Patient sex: F
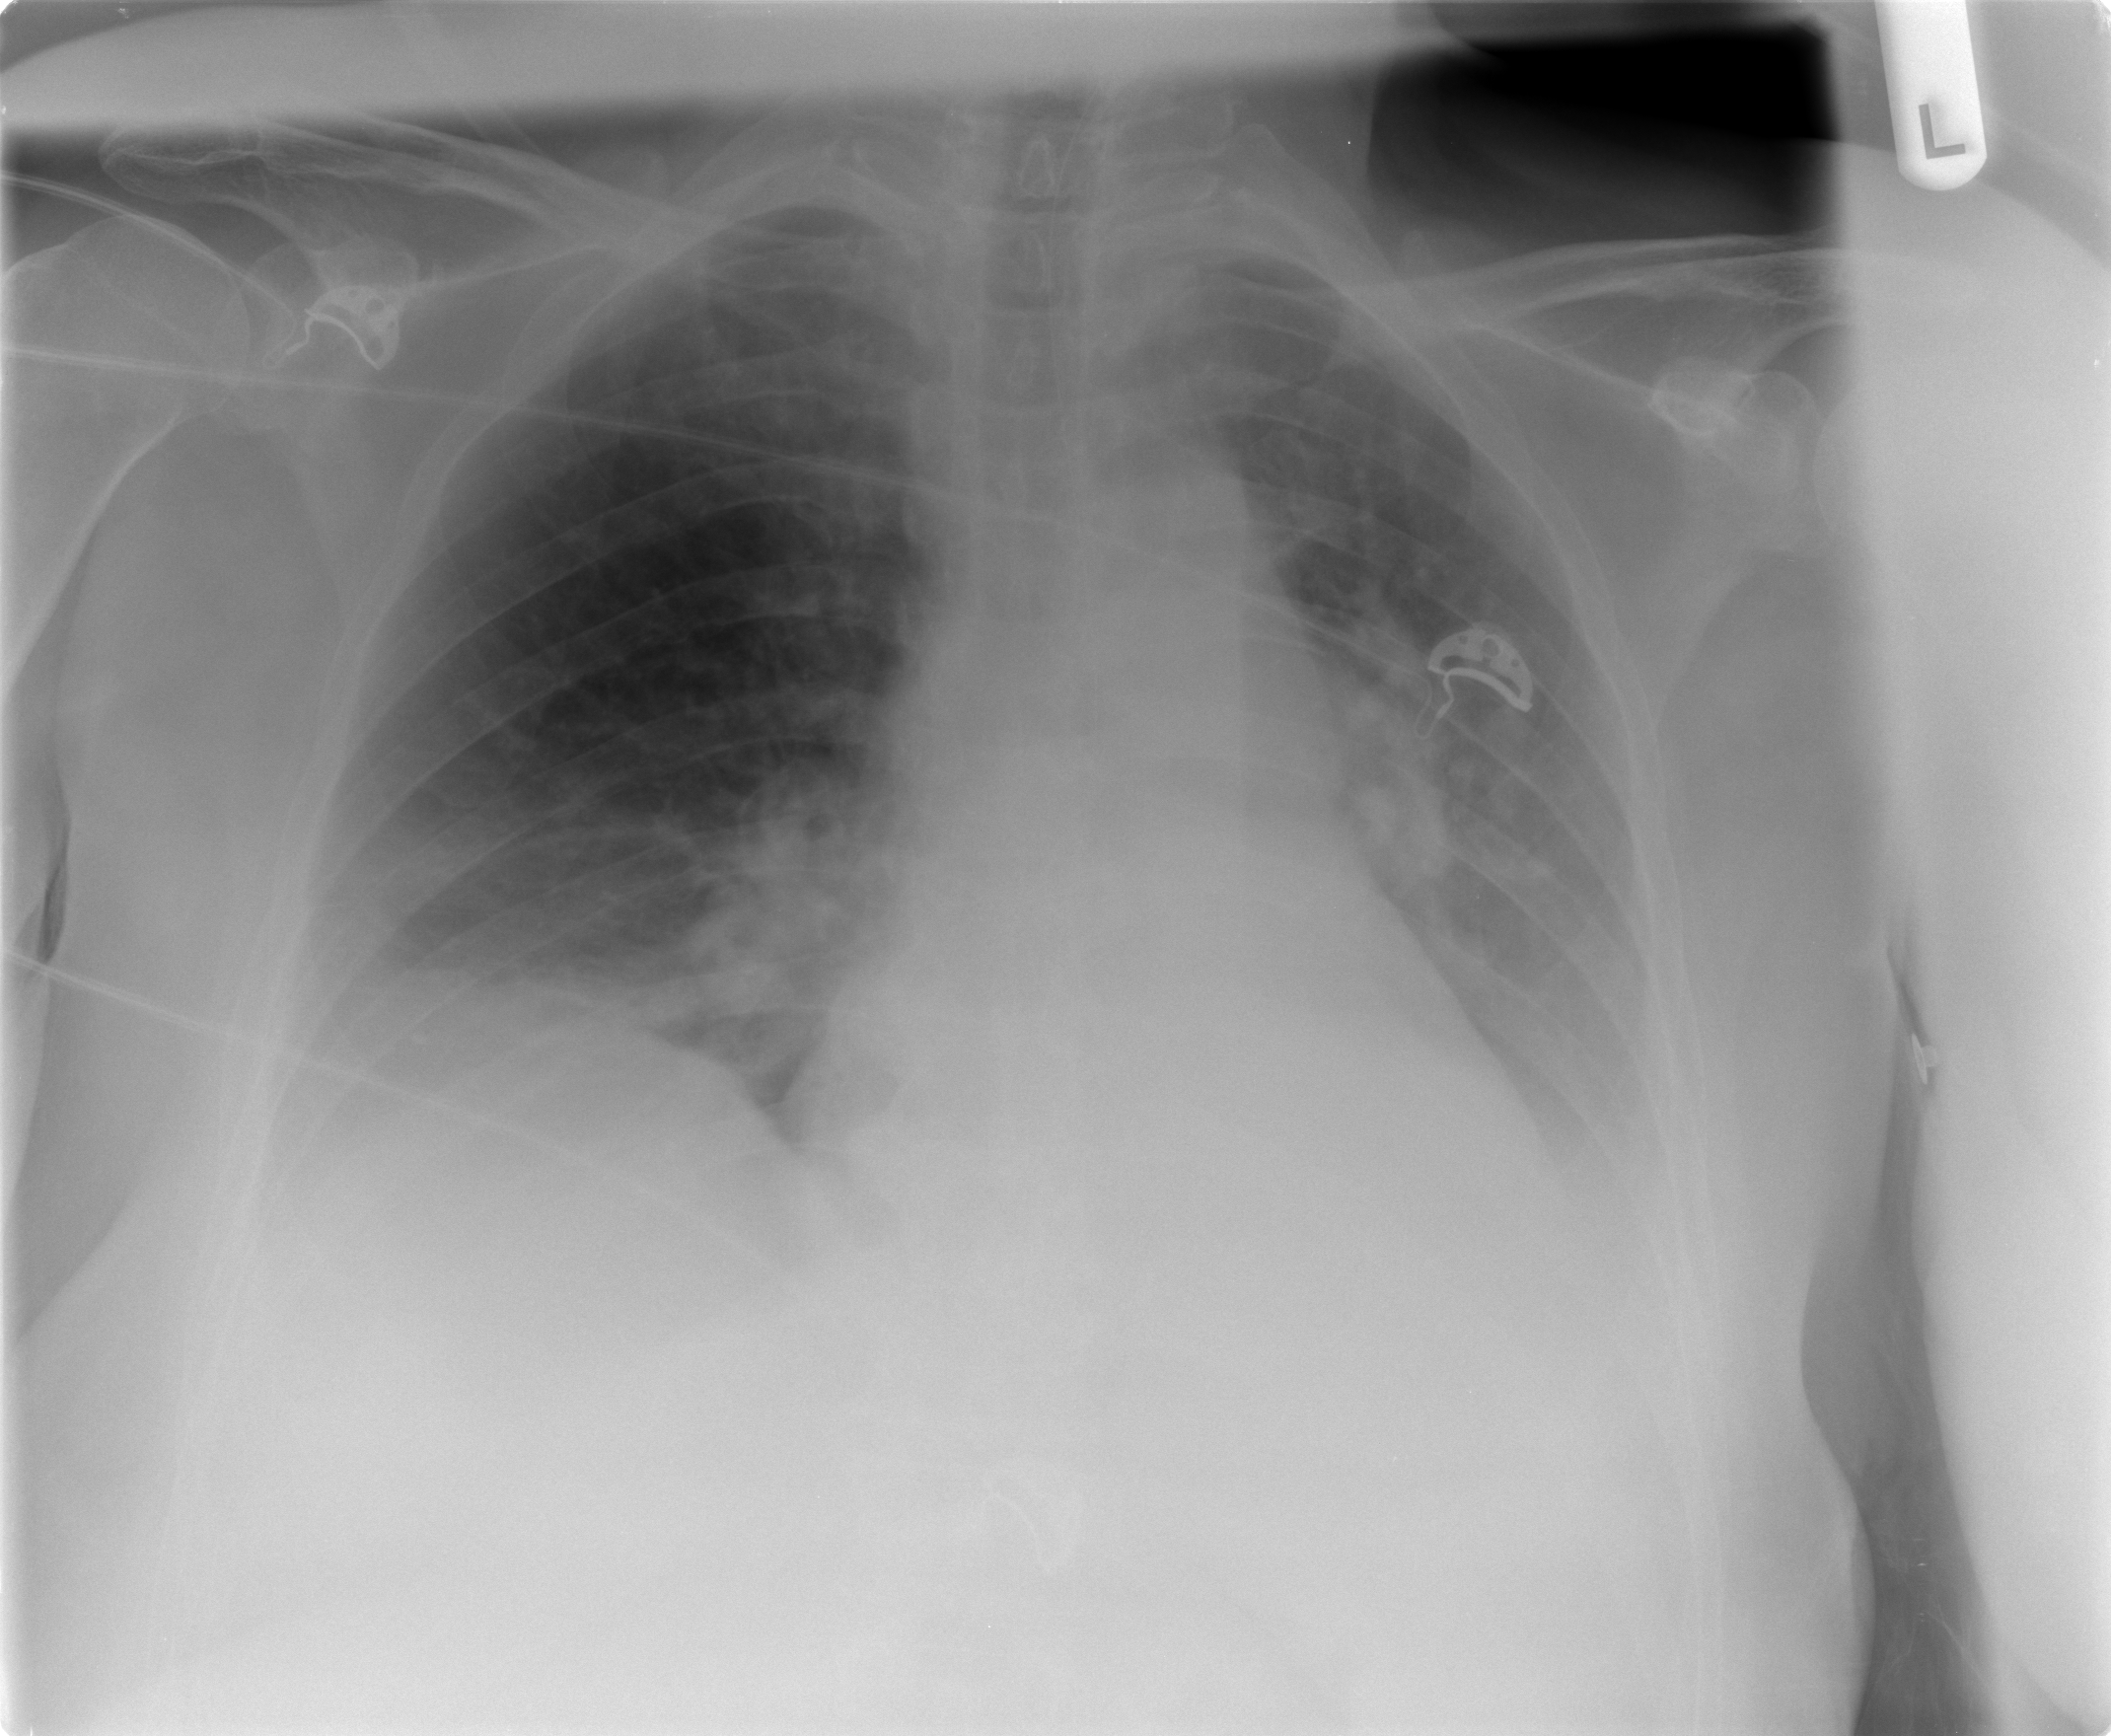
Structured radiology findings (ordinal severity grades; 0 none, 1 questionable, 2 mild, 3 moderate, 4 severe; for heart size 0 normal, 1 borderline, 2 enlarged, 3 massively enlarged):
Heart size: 1
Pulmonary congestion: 0
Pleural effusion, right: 2
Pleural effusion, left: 2
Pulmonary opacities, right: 0
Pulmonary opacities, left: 0
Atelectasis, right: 2
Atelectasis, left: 2